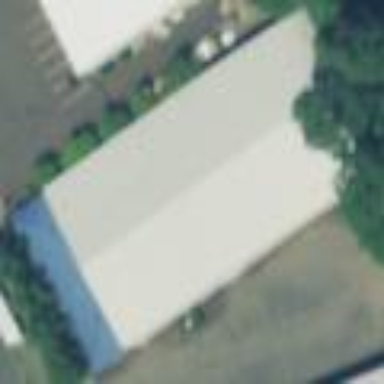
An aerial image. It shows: Commercial building.